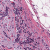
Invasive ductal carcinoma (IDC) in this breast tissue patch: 1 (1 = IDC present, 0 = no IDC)